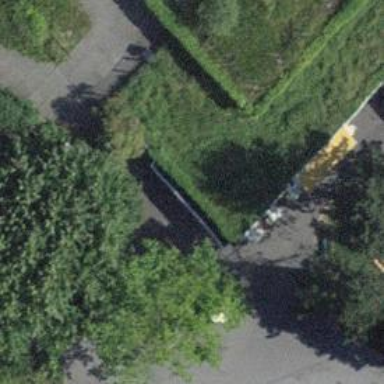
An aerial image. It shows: Fast food kiosk.